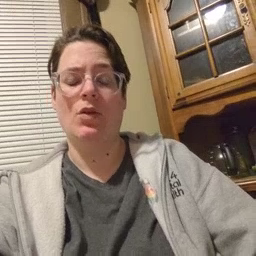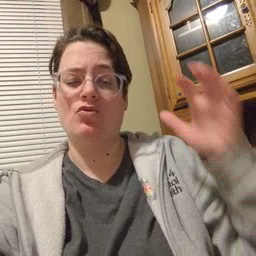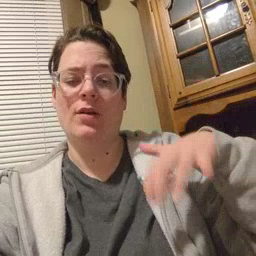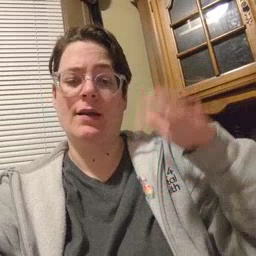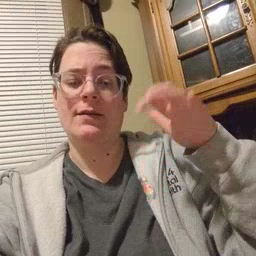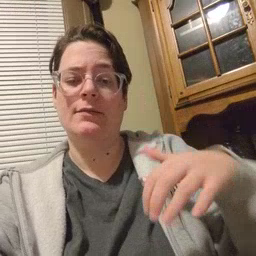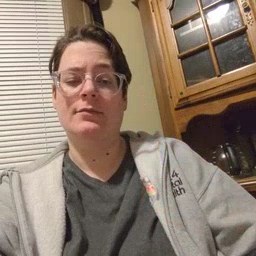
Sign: rain